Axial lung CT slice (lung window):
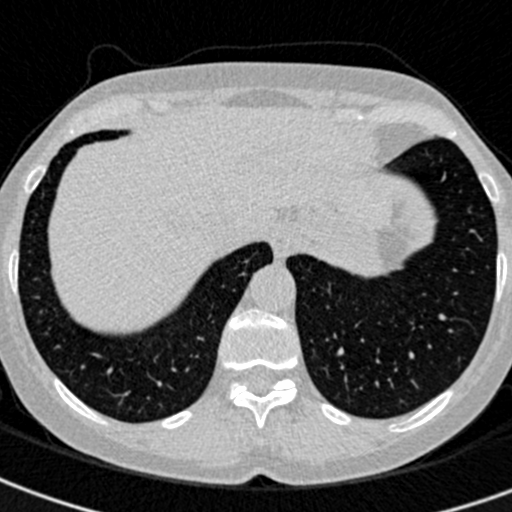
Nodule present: no